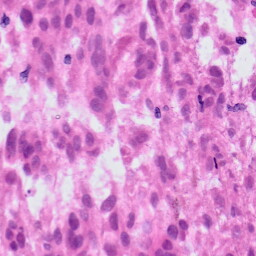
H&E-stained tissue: Skin